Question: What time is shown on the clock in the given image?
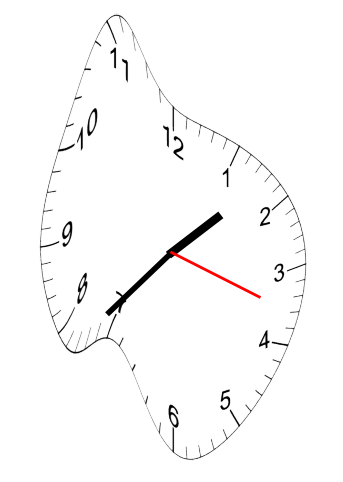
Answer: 01:37:18